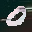
Label: 0